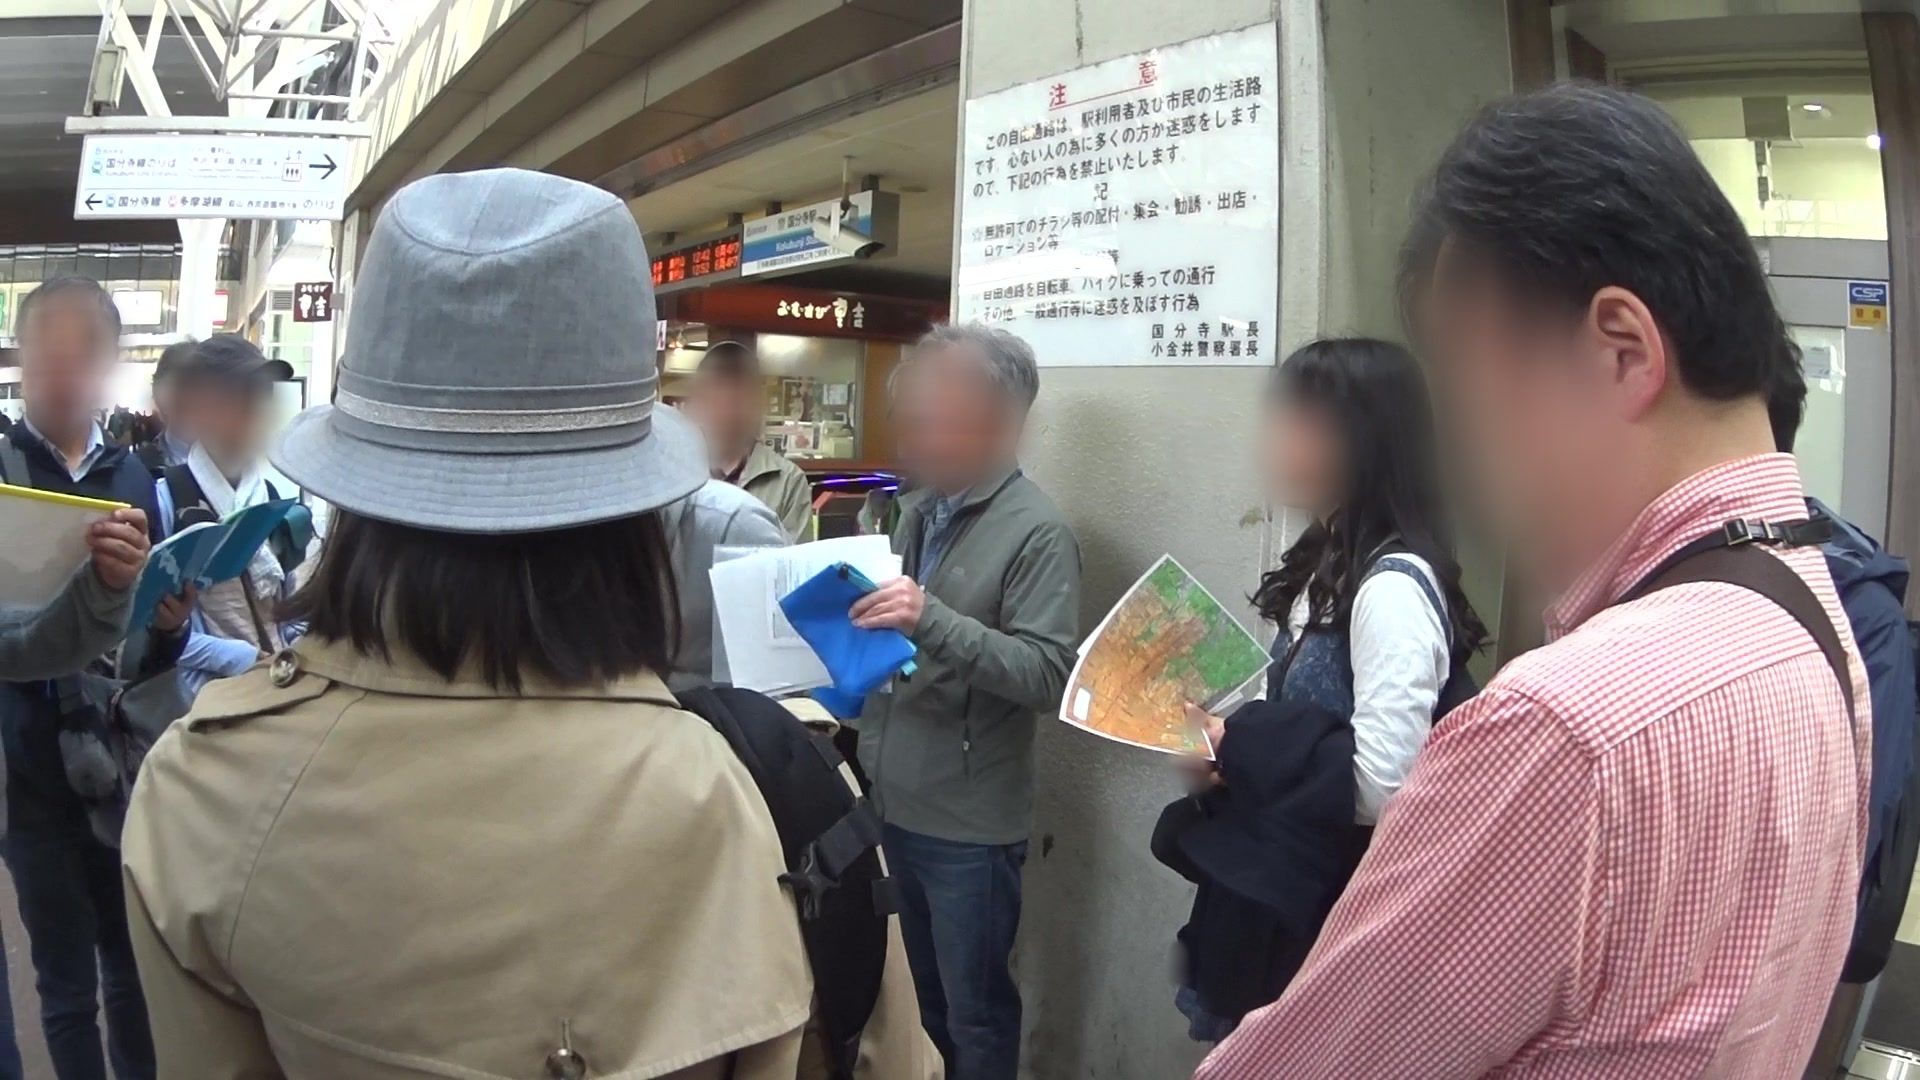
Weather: clear
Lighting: day
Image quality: good
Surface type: walking surface
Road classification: residential, service
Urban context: urban centre
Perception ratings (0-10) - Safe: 1.28, Lively: 4.11, Beautiful: 0.8, Boring: 2.32, Depressing: 3.35, Wealthy: 1.82